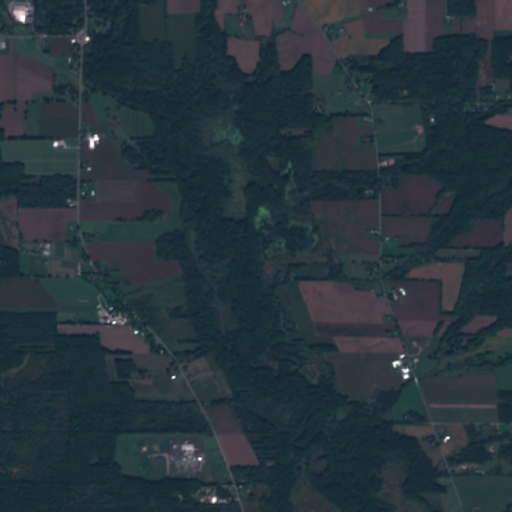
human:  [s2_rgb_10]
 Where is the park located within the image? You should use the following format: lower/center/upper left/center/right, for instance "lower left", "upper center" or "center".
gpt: The park is located in the lower left of the image.
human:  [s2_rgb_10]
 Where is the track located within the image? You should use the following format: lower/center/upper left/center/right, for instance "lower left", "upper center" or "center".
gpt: The track is located in the lower left of the image.
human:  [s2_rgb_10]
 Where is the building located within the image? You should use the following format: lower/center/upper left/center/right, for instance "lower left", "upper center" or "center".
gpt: The building is located in the lower center of the image.
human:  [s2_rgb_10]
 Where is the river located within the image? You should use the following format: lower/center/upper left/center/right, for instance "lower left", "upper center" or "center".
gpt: The river is located in the upper center of the image.
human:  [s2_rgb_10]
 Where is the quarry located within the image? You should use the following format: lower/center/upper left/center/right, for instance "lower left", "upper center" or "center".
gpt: There is no quarry in the image.